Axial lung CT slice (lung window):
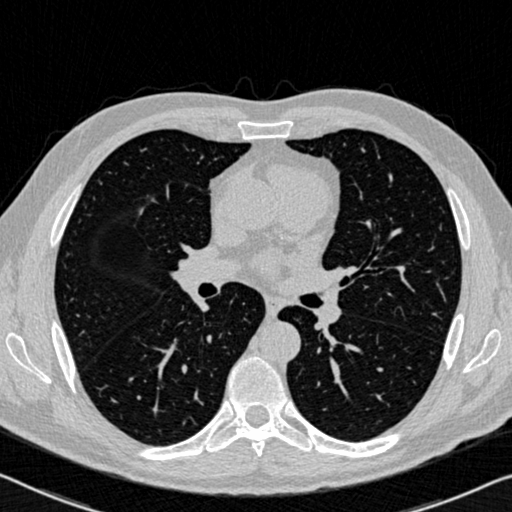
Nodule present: no